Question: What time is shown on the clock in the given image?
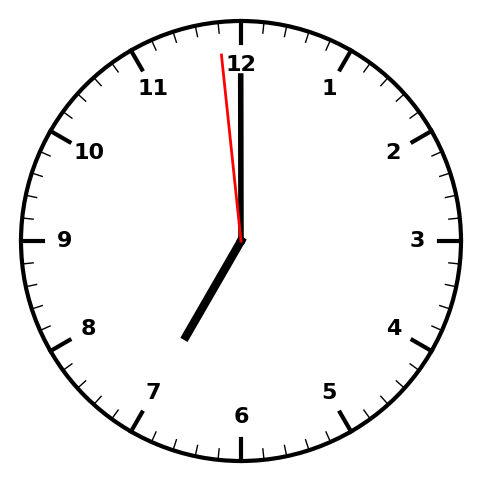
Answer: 06:59:59